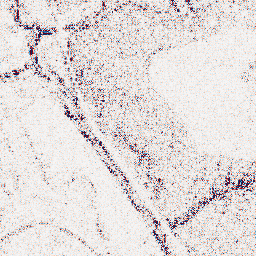
Category: wavelet
Decomposition family: wavelet_reverse_biorthogonal
Decomposition parameters: wavelet: rbio4.4
level: 1
Upsampling method: regularized
Upsampling parameters: scale: 4
lambda_reg: 0.01
Upsampling scale: 4